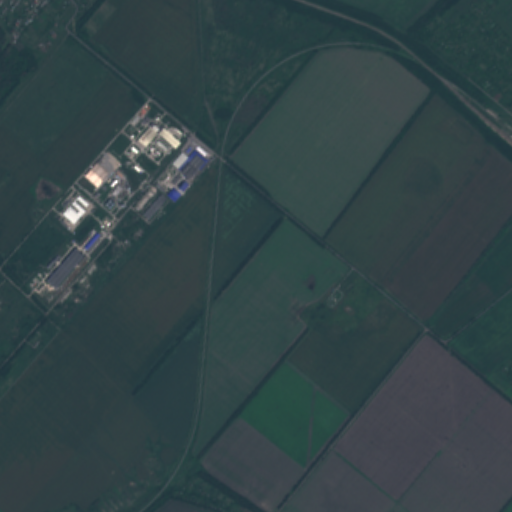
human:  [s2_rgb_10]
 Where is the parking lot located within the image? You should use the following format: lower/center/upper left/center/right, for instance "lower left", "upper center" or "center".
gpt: The parking lot is located in the upper left of the image.
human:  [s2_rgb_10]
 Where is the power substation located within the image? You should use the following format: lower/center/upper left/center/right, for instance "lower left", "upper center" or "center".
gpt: The power substation is located in the center left of the image.
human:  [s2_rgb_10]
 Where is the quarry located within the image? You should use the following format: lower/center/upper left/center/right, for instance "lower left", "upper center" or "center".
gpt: There is no quarry in the image.